Interaction volume radius: 5 \u00c5
Interaction volume height: 10 \u00c5
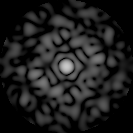
Disorder parameter: 0.7916